Question: When I try sharing an image through my program, the share menu sometimes comes out looking like this.
Some Notes:
1) It doesn't seem to occur on the first run, but only after I have paused the application and gone back in.
2) My app uses OpenGL extensively. It is possible I am changing a shared setting, then not returning the value back to the original.
3) Everything else in my application works fine.
4) I have tried removing all the calls that allow transparencies, and I am still having this problem.

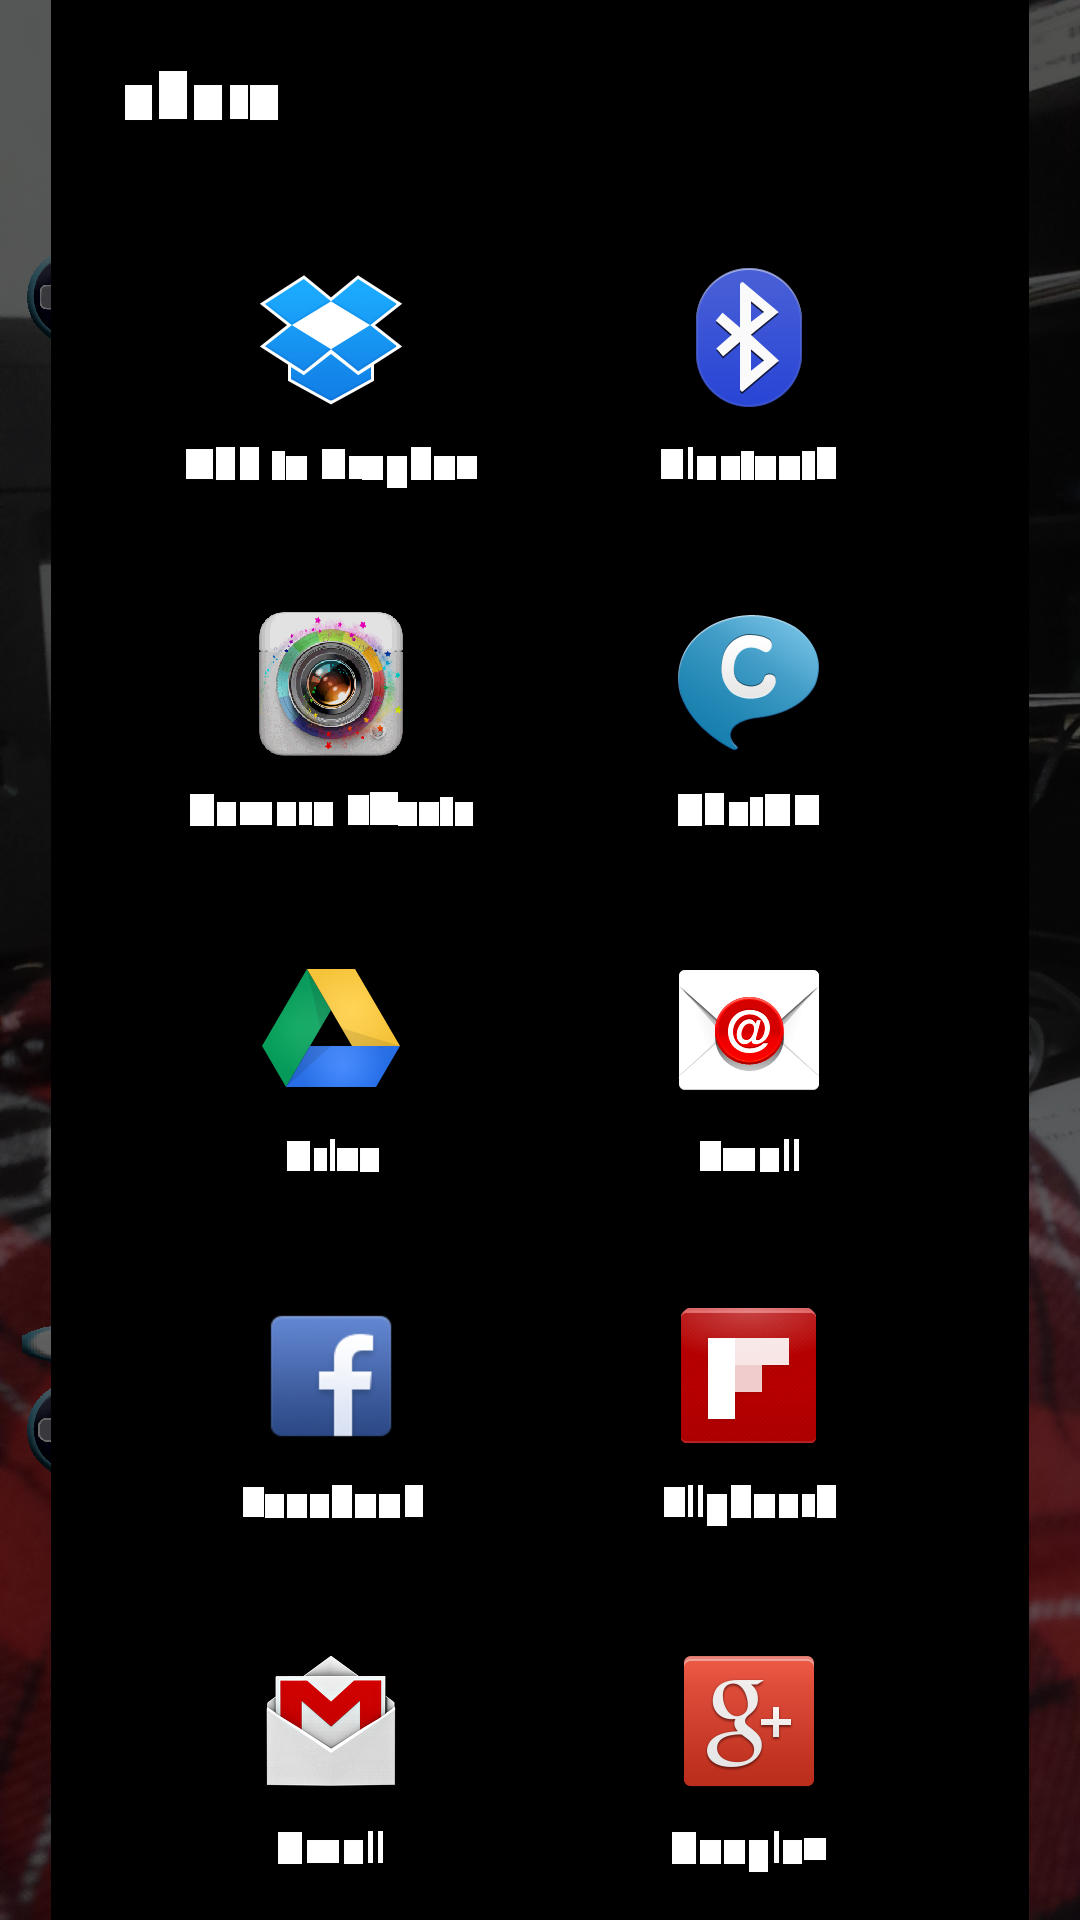
Answer: I have this problem too. I am using a GLES 2.0 context, the only way I have been able to get rid of this... (it's going to sound weird) is by NOT calling
GLES20.glDeleteTextures ( hTextures.length, hTextures, 0 );
It wasn't happening before I started clearing up my textures, and it hasn't happened again since removing it. I have no idea why that would be though?
I'm also not sure of the ramifications of not releasing my textures.
If anyone can shed light on the matter, that'd be great, there's a few versions of questions floating around. Appears it's a problem in Unity for android and everything.